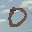
Label: 0